Question: I am implementing the bar chart and I am stuck with the following thing:
Sometimes, the width of the bar is too much, it looks like the graph is broken as it overlaps with the axes. What approach should I follow to keep the bar width in control according to data?
Here is the data sample and how the graph looks like. I have added the code sandbox also.
'''
const dataOne = [
{
label: Translate.string('Events'),
data: [[2018, 3], [2019, 2], [2020, 1]],
},
];
'''

<URL>
Let me know if I have to provide any other information. I have posted this issue <URL>.
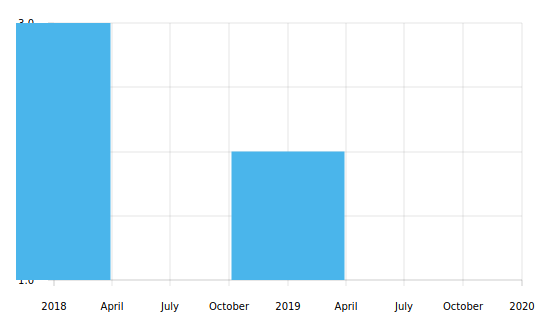
Answer: After diving deep in the library, I found that there is a bug in calculating 'CSS' transforms for 'rect' elements for 'bar'.
I was not able to found a full-proof way of solving this but I came up with a workaround (adding null values in the start and end of the data) which is working well for my use case and may help someone else to solve their problem so thought of adding the workaround as an answer.
'''
import moment from "moment";
import React from "react";
import { Chart } from "react-charts";
import "./styles.css";
export default function App() {
const dataone = React.useMemo(
() => [
{
label: "Event",
data: [
[moment(2010, "YYYY"), null],
[moment(2011, "YYYY"), 3],
[moment(2012, "YYYY"), 2],
[moment(2013, "YYYY"), 1],
[moment(2015, "YYYY"), 3],
[moment(2016, "YYYY"), null]
]
}
],
[]
);
const options = {
scales: {
xAxes: [
{
barPercentage: 0.4
}
]
}
};
const series = { type: "bar" };
const axes = React.useMemo(
() => [
{ primary: true, type: "time", position: "bottom" },
{ type: "linear", position: "left" }
],
[]
);
return (
<>
<div
style={{
width: "600px",
height: "300px"
}}
>
<Chart
data={dataone}
options={options}
axes={axes}
series={series}
tooltip
/>
</div>
</>
);
}
'''
<URL>